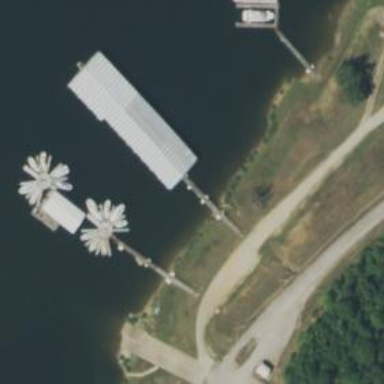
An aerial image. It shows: Man-made pier.